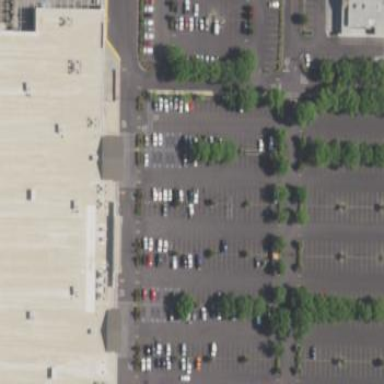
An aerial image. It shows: Commercial area.